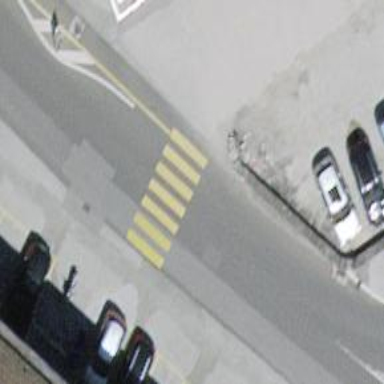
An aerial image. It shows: Uncontrolled zebra crossing on the road.